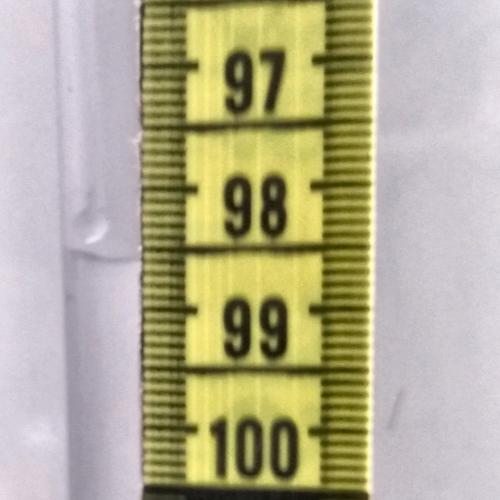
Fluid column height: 98.6 cm